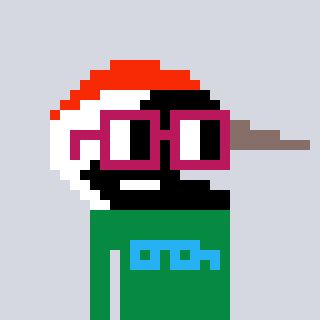
a pixel art character with square dark red glasses, a crane-shaped head and a green-colored body on a cool background